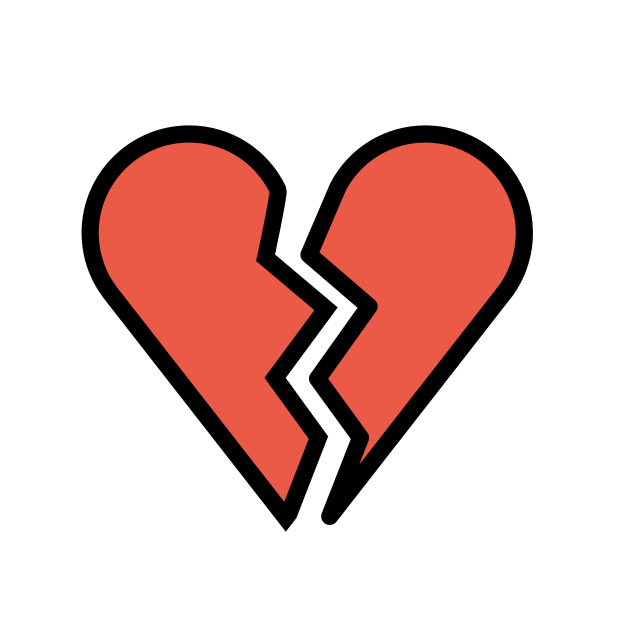
broken heart